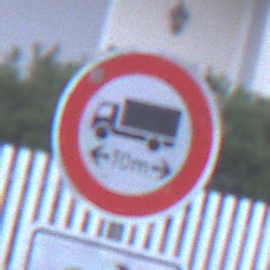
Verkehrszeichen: TatsaechlicheLaenge
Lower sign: RichtungsangabeDurchPfeile5
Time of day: SunriseSunset
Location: Outdoor (Urban)
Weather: PartlyCloudy
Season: NotSpecified
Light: Natural